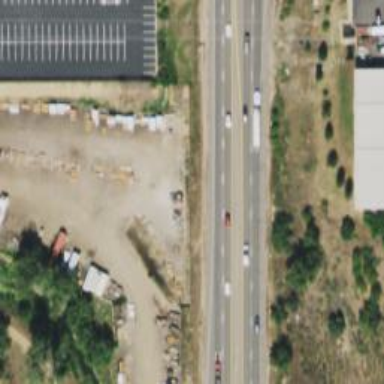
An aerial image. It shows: Asphalt road classified as trunk highway.